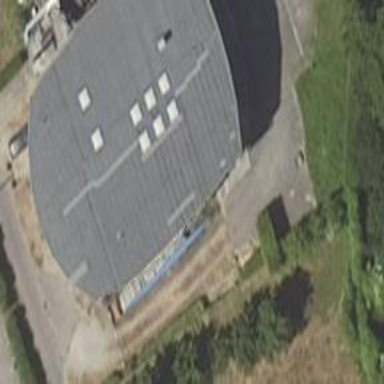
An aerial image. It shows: Sports hall building.